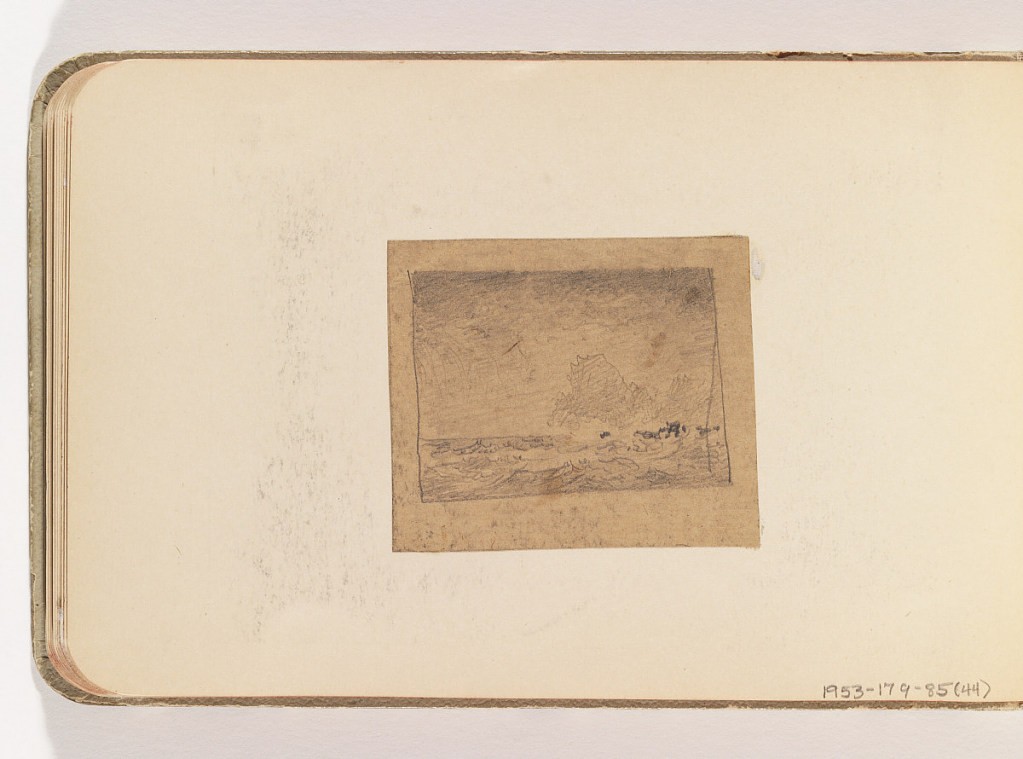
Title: Ocean with Rocks and Cliffs
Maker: William Trost Richards, American, 1833–1905
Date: late 19th century
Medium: Graphite on dark cream-colored paper, lined
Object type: Album page
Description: Sea with waves, distant rocks and cliffs on the right.